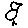
Label: bird